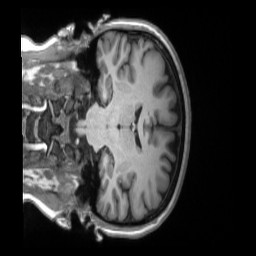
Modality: T1w
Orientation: coronal
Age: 23
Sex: female
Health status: ill
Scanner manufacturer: siemens
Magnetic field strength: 3 T
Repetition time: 2.2 s
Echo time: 0.00157 s